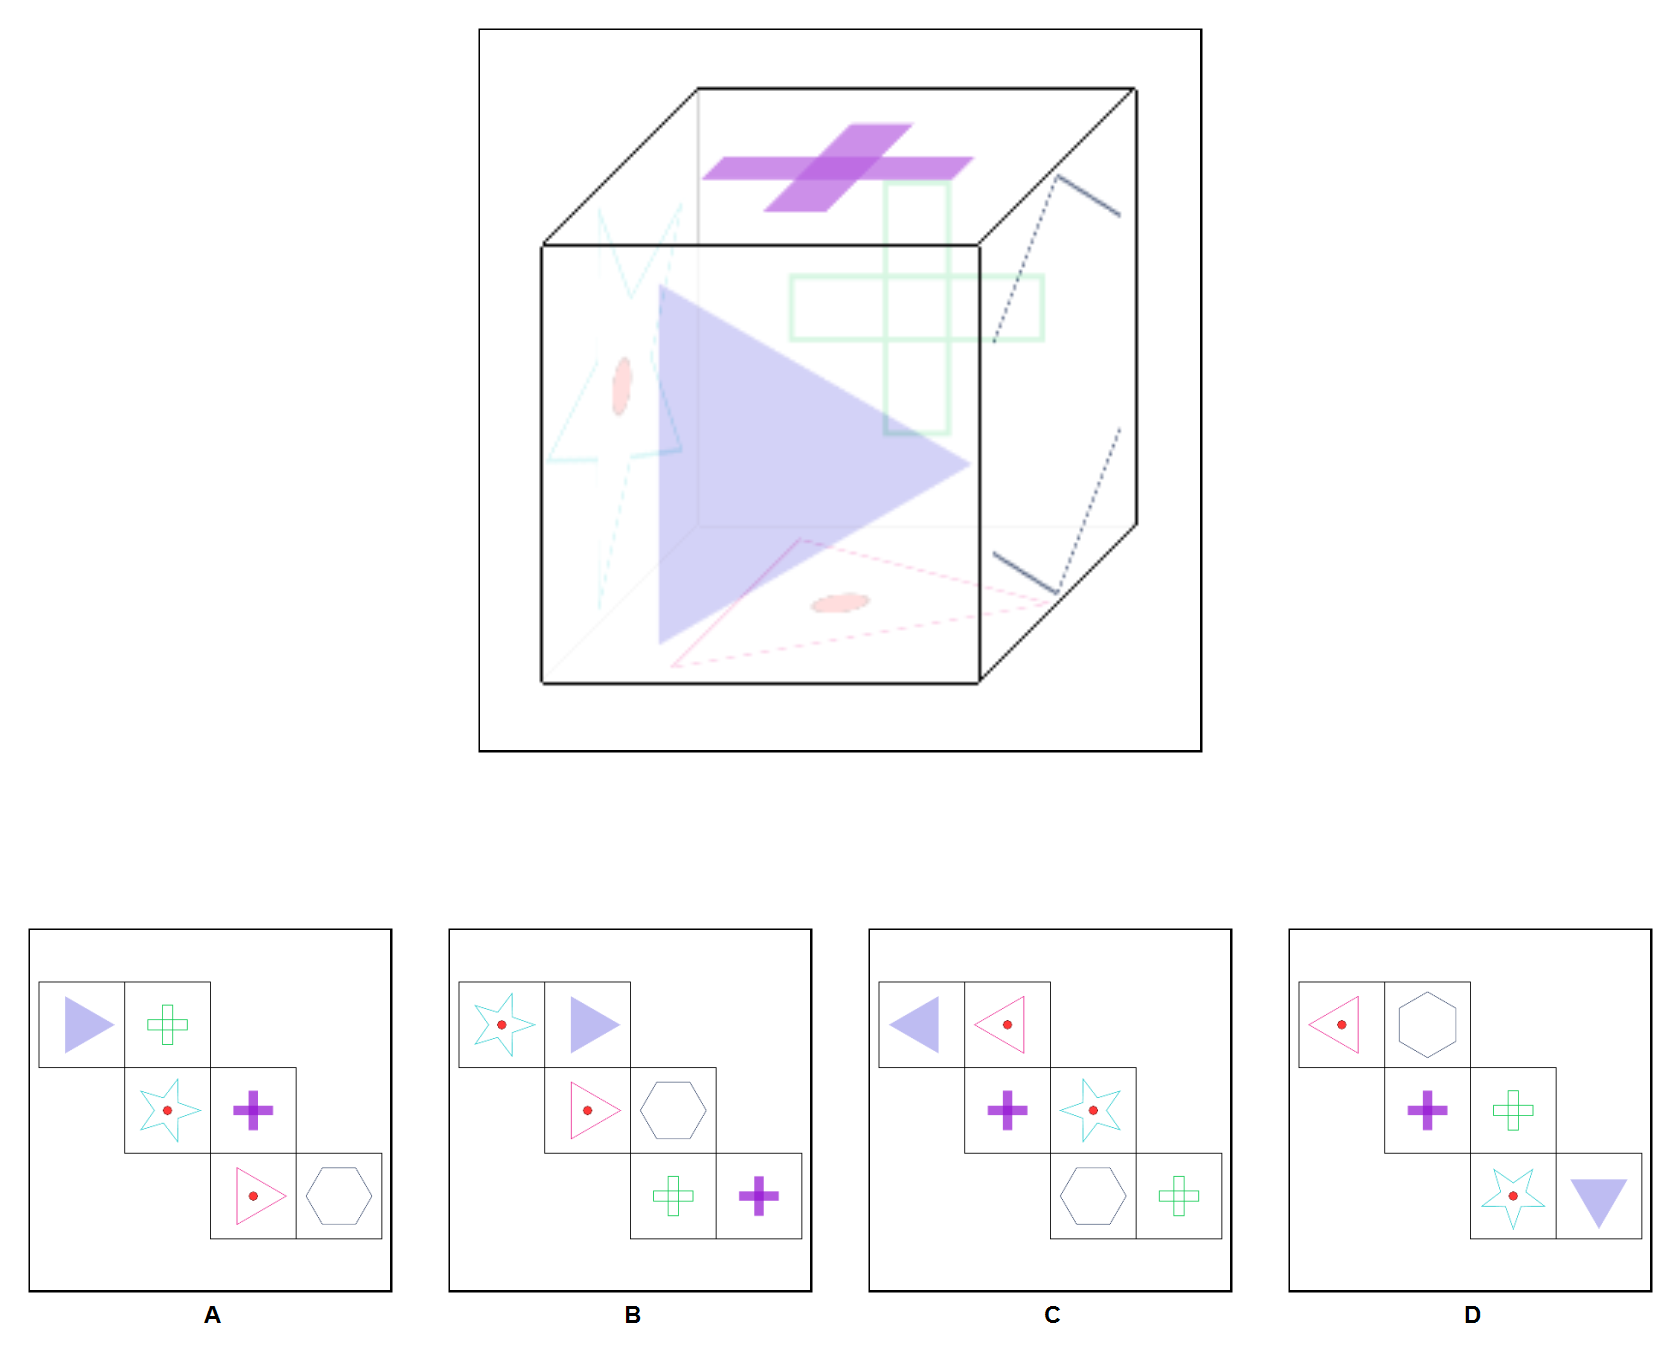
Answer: B